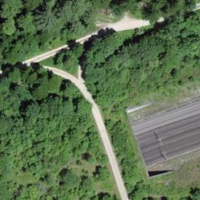
EUNIS habitat code: 44
Species observed at this site:
Convallaria majalis
Centaurium erythraea
Tussilago farfara